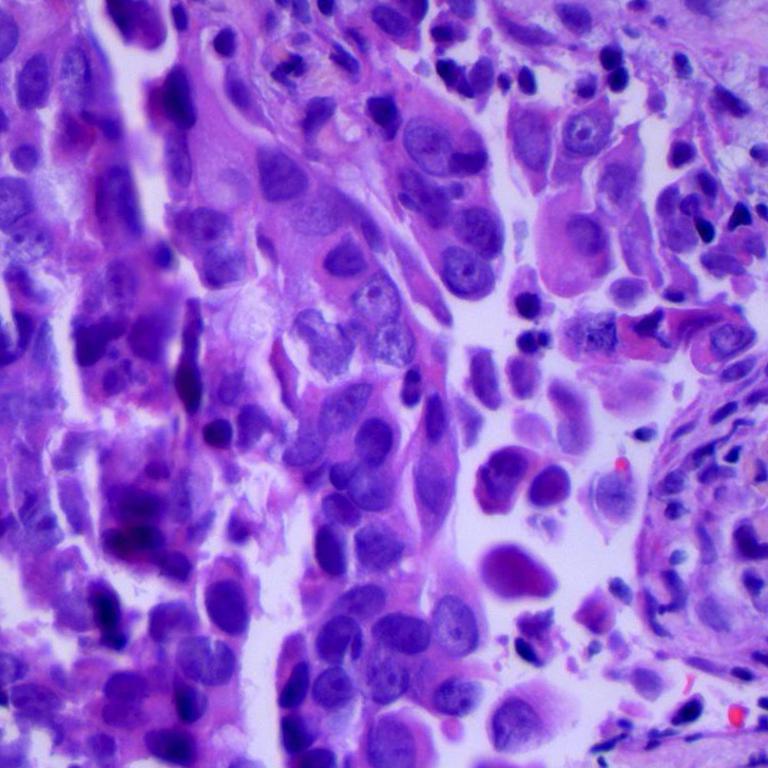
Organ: lung
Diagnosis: adenocarcinomas